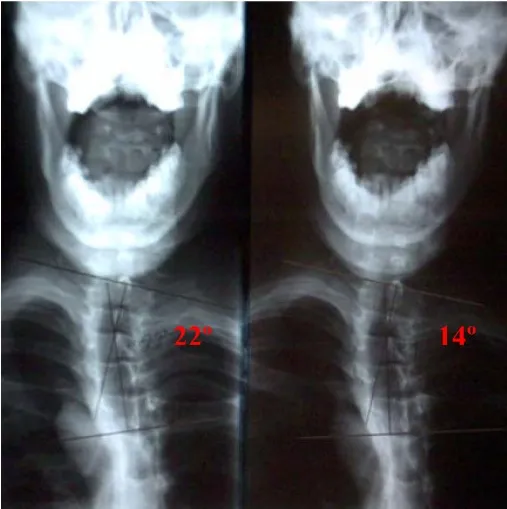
This figure displays comparative AP cervicothoracic views, taken initially and after 20 weeks of treatment. Despite the presence of bony deformity, a Cobb angle reduction from 22. to 14. was still obtained, although the frequency of care was higher than the other 2 cases.
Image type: radiology (x_ray)